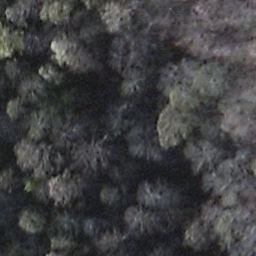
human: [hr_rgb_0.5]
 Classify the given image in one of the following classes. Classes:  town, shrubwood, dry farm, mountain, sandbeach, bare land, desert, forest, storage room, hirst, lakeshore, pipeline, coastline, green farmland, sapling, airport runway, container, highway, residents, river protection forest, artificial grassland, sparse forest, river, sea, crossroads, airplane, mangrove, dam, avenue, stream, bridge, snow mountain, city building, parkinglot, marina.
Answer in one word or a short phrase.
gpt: shrubwood